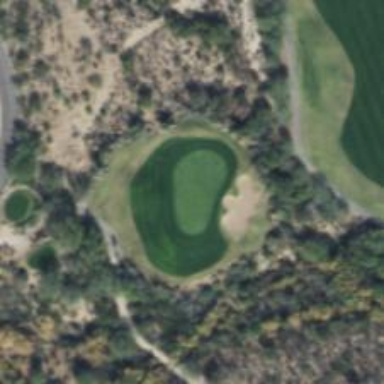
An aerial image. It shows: View of golf hole.